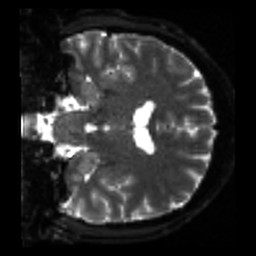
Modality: sbref
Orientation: coronal
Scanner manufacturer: siemens
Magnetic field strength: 3 T
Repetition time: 4 s
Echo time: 0.0594 s